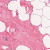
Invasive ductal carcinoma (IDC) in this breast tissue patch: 0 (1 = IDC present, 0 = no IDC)